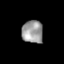
Tissue: skin
Cell type: Epithelial cells
Senescence score: 0.7796
Nuclear area (px): 465
Mean DAPI intensity: 157.084